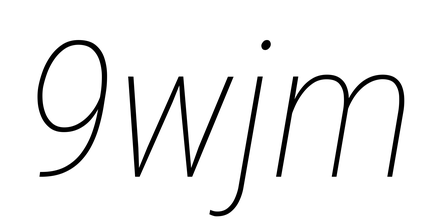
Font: Roboto-Italic_Condensed_Thin_Italic